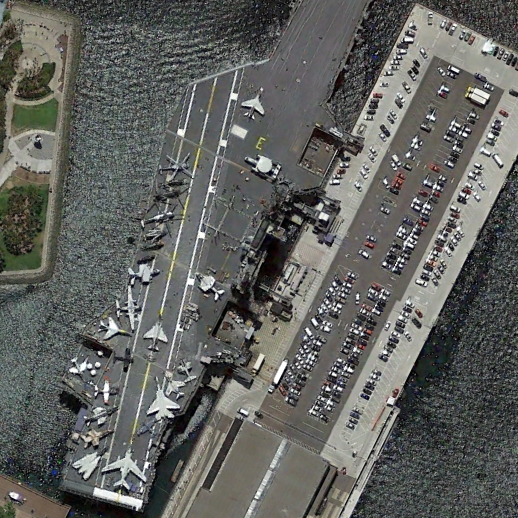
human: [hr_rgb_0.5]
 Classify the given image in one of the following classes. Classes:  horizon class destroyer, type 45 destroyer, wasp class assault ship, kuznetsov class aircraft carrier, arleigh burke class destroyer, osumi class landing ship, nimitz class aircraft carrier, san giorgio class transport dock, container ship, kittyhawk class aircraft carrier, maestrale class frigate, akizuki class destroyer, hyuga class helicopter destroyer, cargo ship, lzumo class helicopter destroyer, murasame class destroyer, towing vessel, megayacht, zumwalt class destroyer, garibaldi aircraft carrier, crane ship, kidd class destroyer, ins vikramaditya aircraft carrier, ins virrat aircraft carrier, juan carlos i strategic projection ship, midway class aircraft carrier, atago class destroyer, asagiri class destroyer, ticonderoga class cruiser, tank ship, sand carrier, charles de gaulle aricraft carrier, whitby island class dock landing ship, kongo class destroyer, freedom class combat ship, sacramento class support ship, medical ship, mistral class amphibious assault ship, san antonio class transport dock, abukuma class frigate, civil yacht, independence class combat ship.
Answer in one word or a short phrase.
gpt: Midway class aircraft carrier